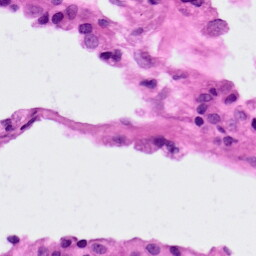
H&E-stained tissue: Lung